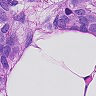
Metastatic tissue present: yes